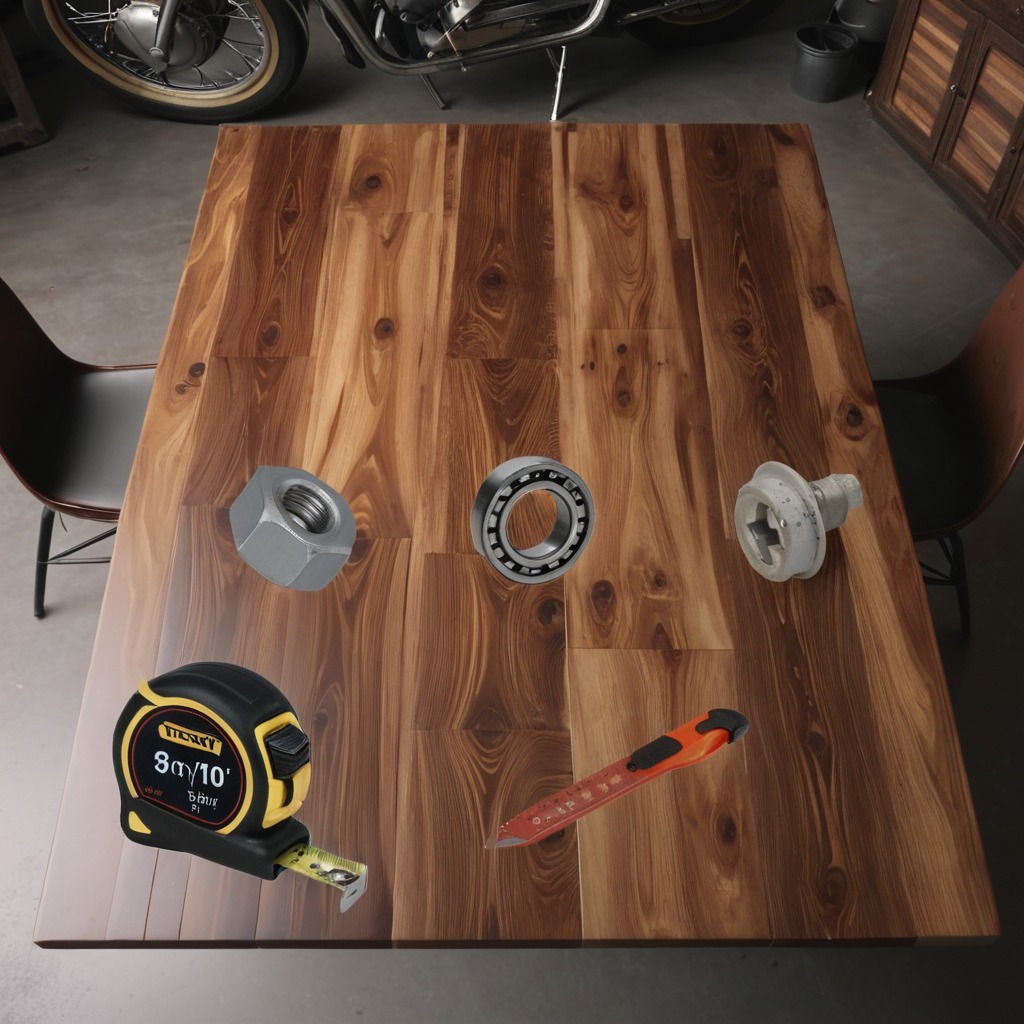
A ball bearing, a measuring tape, a nut, and a screw are lying on the wooden table.